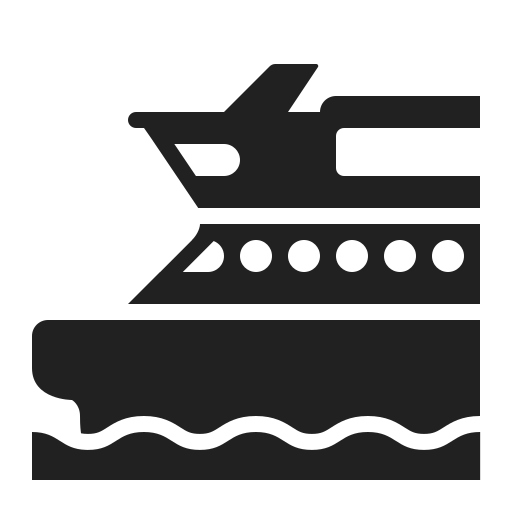
ferry high contrast